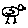
Label: bird